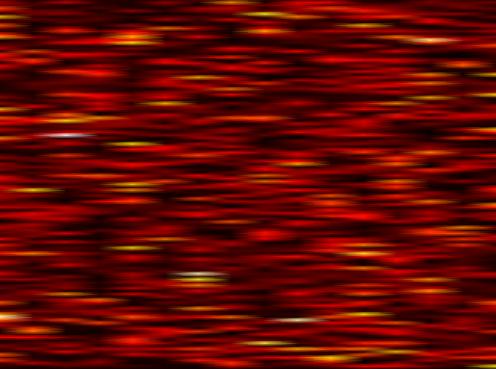
Label: FBMC